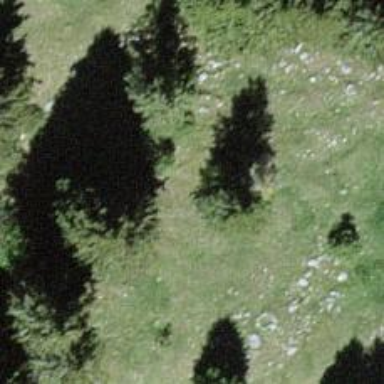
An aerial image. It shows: Needle-leaved tree in natural setting.